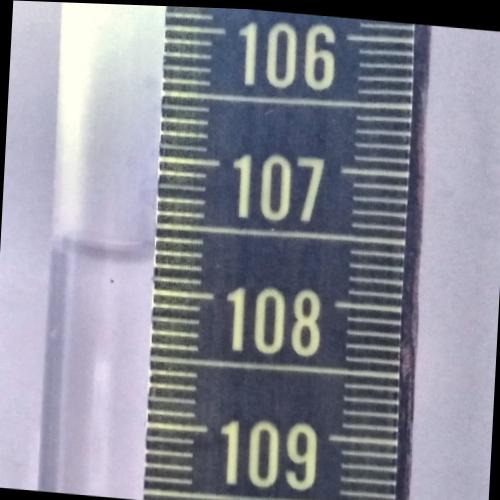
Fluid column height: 107.7 cm